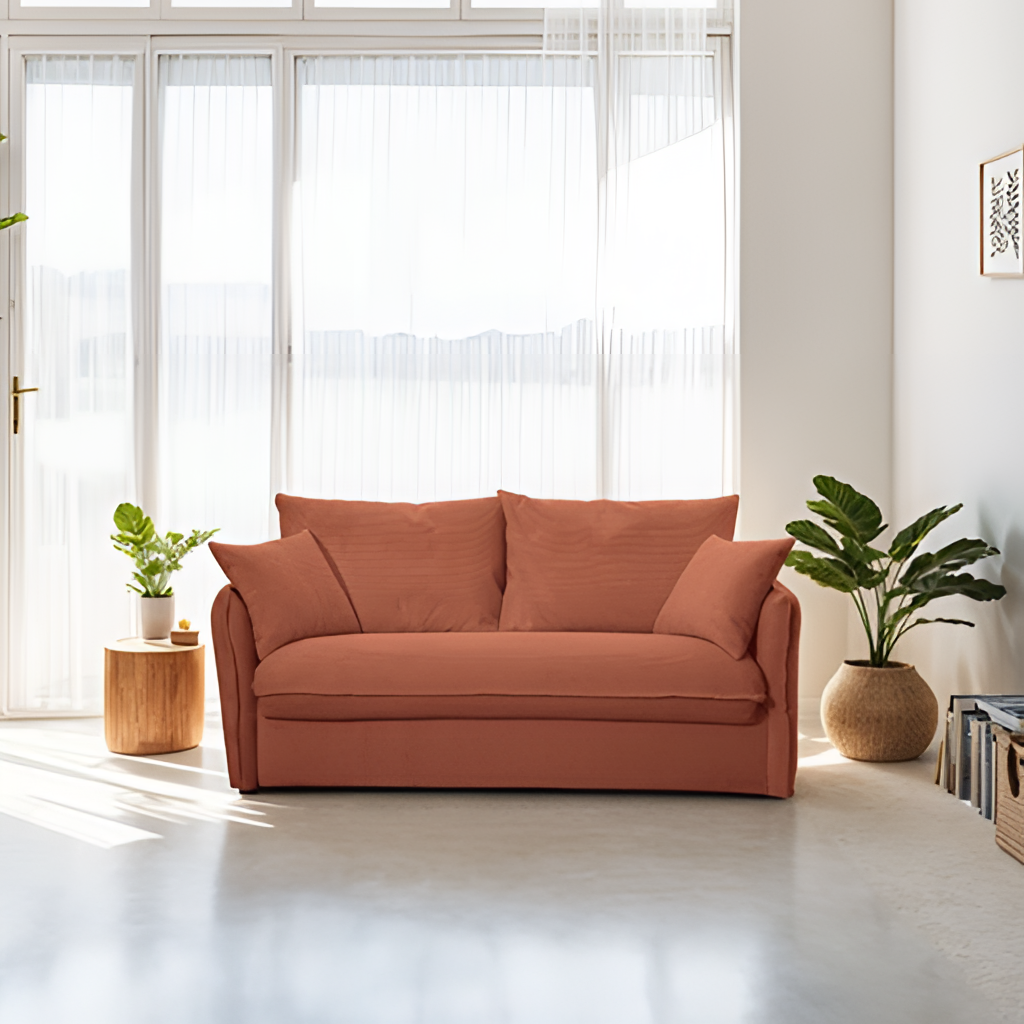
terracotta fabric sofa, living room, concrete flooring, with smooth pattern, minimalist, fabric wallpaper, with solid pattern